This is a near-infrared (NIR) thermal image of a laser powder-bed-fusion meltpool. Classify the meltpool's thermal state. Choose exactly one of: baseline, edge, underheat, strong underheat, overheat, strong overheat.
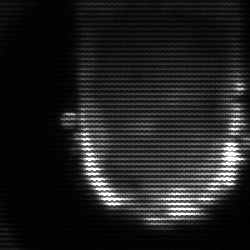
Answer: baseline